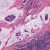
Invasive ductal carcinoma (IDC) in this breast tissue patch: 1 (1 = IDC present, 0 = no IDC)